Field crop: tomato
Growth stage: 1
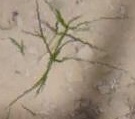
Species: cyperus